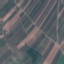
Label: PermanentCrop